Question: I'm working on an application that uses location. The application can save a route on a map and if the user wants to record a route, the app have to work on background storing the user location to show it after that on the map.
To save the location on background I used the property NSLocationAlwaysUsageDescription defined on the plist of the application

My problem is that it's possible that user never wants to record any routes, but because of the way I'm defining that the app have to store location on background, my app seems to work always on background and it wastes so much battery even when could be not necessary to work on background.
I also start and stop the update of the location on my viewDidAppear and viewDidDisappear methods to avoid the update of the location when I'm not on the map screen:
'''
- (void)viewDidAppear:(BOOL)animated
{
...
[[SBLocationManager sharedInstance] startUpdatingLocation];
...
}
- (void)viewDidDisappear:(BOOL)animated
{
[[SBLocationManager sharedInstance] stopUpdatingLocation];
[self.stationProvider stopProviding];
}
'''
I've been looking about that but I don't find a way to set the background location on/off when I want.
Do you know if there is a way to "enable/disable" the location on background while you're on the app to let the user configurate it?
Thanks so much for your help :)
See you here!
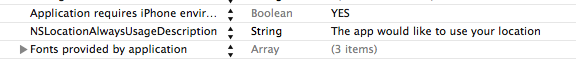
Answer: I've been doing some changes according to the answers I got on the post that gave me a little improvement of the battery waste on my app, I have to test if is enough or if I can change something else, but here are the improvements I did, if it could be useful for someone:
I changed the startUpdatingLocation and stopUpdatingLocation on
viewDidAppear and viewDidDisappear for that:
'''
- (void)viewDidAppear:(BOOL)animated
{
...
[self.locationManager setDesiredAccuracy:kCLLocationAccuracyBest];
[self.locationManager setDistanceFilter:kCLDistanceFilterNone];
...
}
- (void)viewDidDisappear:(BOOL)animated
{
...
[self.locationManager setDesiredAccuracy:kCLLocationAccuracyThreeKilometers];
[self.locationManager setDistanceFilter:99999];
...
}
'''
I added two more properties to my locationManager to save battery:
'''
_locationManager.pausesLocationUpdatesAutomatically = YES;
_locationManager.activityType = CLActivityTypeOtherNavigation;
'''
And I found an error that was preventing location be stopped when you had close the application from the map view, because viewDidDisappear and stopUpdatingLocation wasn't get called. Because of that, I added that on :
'''
- (void)applicationDidEnterBackground:(UIApplication *)application
{
[self.locationManager stopUpdatingLocation];
...
}
'''
I hope this will be useful for you too :) Thanks everyone for the help!